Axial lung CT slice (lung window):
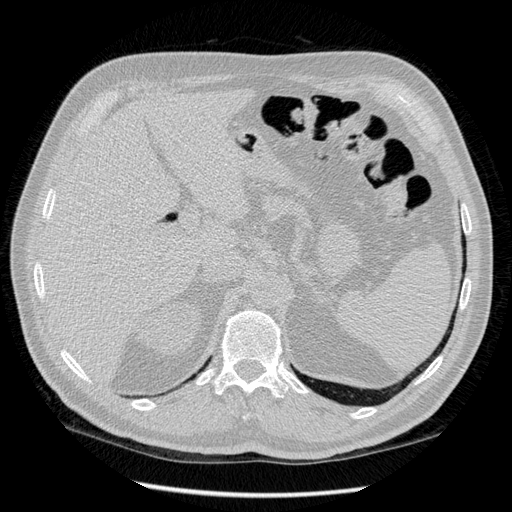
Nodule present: no